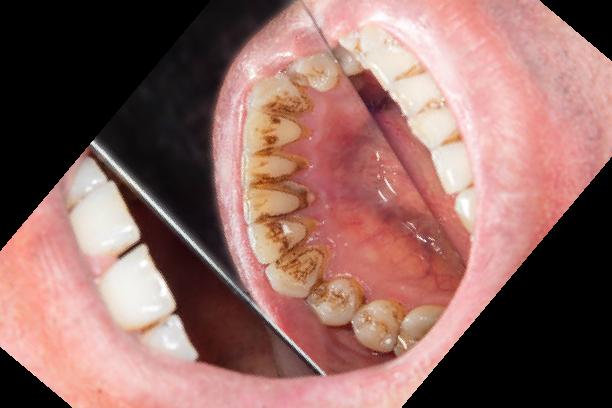
Condition: Calculus